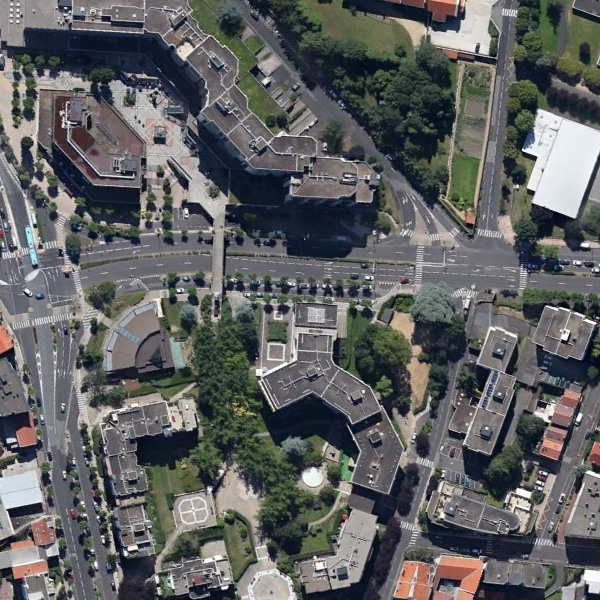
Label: Commercial